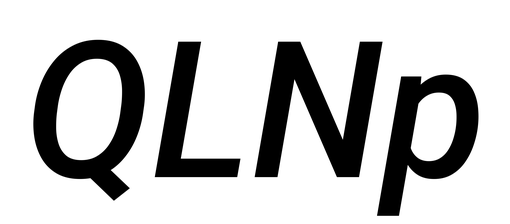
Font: Roboto-Italic_Medium_Italic